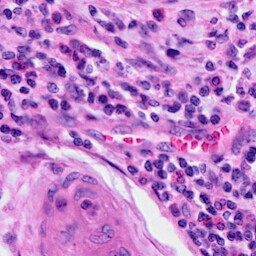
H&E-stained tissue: Cervix